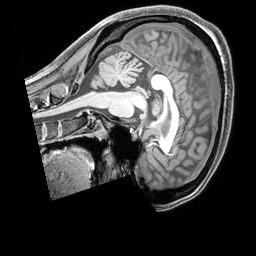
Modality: T1w
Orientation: sagittal
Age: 20
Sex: female
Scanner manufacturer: siemens
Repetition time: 2.3 s
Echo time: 0.00226 s